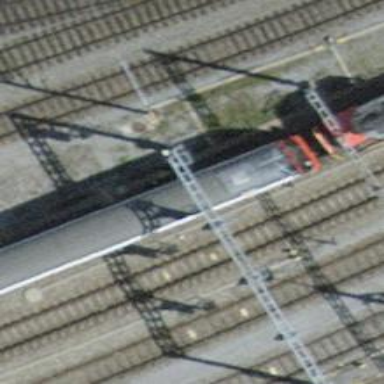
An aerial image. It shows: Railway track with contact lines for electrification.